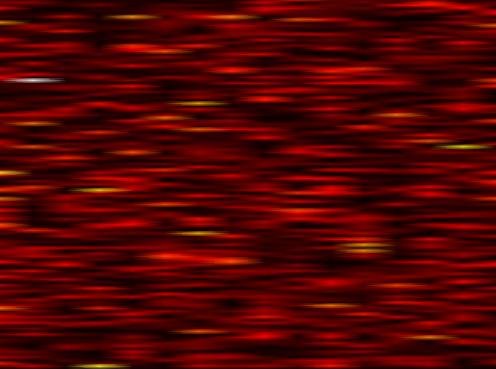
Label: FOFDM